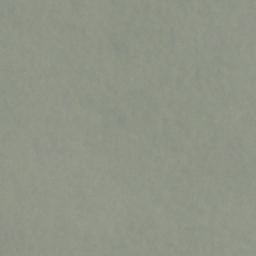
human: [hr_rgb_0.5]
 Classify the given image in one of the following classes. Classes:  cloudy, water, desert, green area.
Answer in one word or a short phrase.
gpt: cloudy